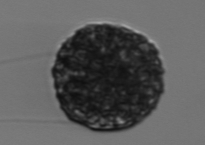
Label: Vicicitus_globosus